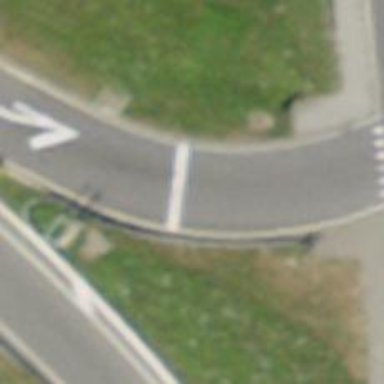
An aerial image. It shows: Road with traffic signals for signaling.